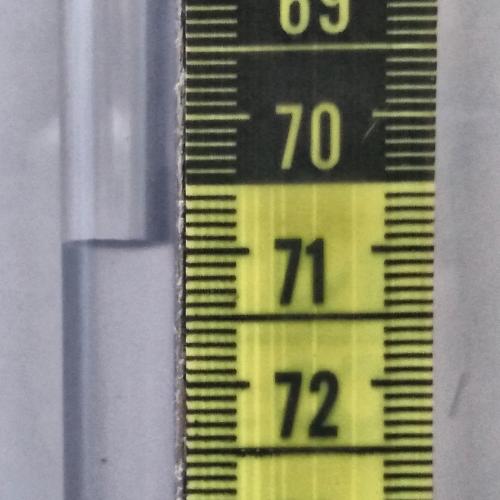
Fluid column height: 71.0 cm